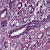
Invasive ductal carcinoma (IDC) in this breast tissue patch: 1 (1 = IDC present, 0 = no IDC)